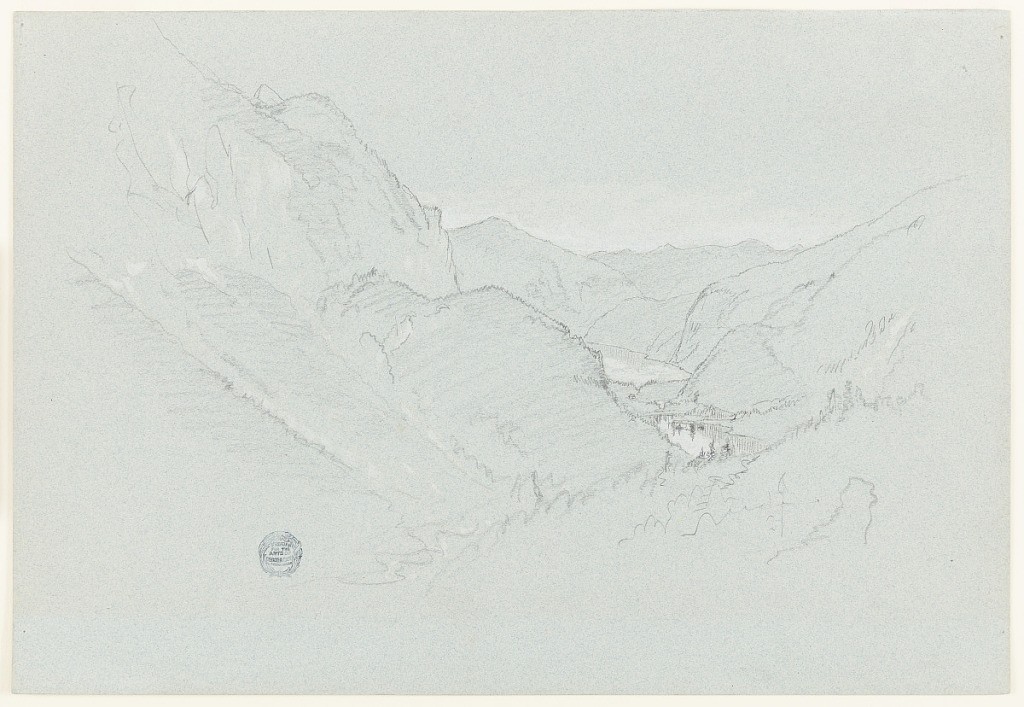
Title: Alpine Landscape
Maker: Frederic Edwin Church, American, 1826–1900
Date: June–September 1868
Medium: Graphite, brush and white gouache on light blue wove paper
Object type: Drawing
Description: Landscape sketch showing a view of mountains and lakes somewhere in the European Alps, likely in Austria or Bavaria. In the foreground, at heavily wooded slope is loosely rendered at lower right. In the middle distance at left, multiple steep mountain ridges descend toward the center of the composition, where two narrow lakes are nestled in a narrow valley. A house is visible on the spit of land between them. At right, multiple other heavily wooded mountainsides overlap as they recede into the distance. At upper left, a sharp summit in the background peeks over a rugged ridge. In the background at center right, a dark range forms a serrated horizon.